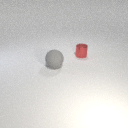
large gray rubber sphere in front of small red metal cylinder